Question: I have a website based Wordpress and for some strange reason when I open it through my iPhone or any other mobile device I only see the background of the site and only if I scroll a lot to the right I can see the full site.
I attached a screenshot so you can all see what I mean or just try opening <URL> and see by yourself.
Is there CSS I can use to fix this problem?

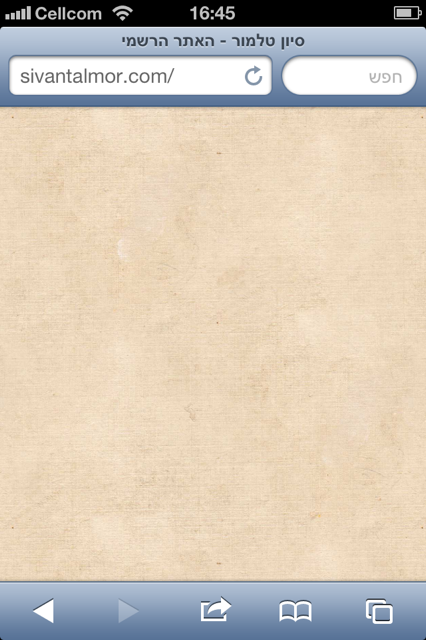
Answer: I'm not 100% sure what's causing this, but this seems to work:
Add the 'overflow-x: hidden;' property to your div#main
'''
<div id="main" role="main" style="overflow-x: hidden;">
</div>
'''
Edit:
The problem is here:
'''
<div class="audio-player" style="direction: ltr;"></div>
'''
You could remove 'direction: ltr;' that's the one causing all this. But then you'll have to fix some margins for the element wrapping the album photo.